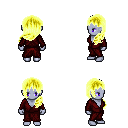
a pixel art fantasy rpg character, female body template, dark elf, purple skin, red robe, metal pants, gold left-swept hairstyle, four views (front, back, left, right), 2x2 character sprite sheet, small pixel art, hard edges, no anti-aliasing